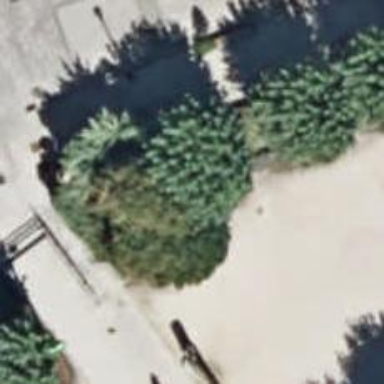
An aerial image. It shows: Brown bench.